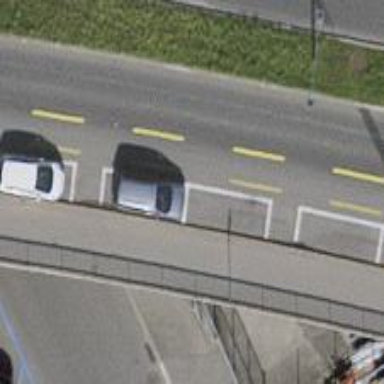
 there is parallel parking lane which is street side."